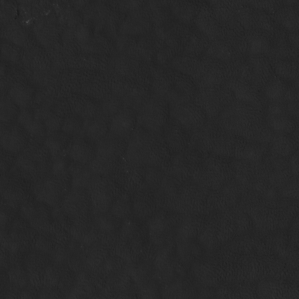
Label: non_frost